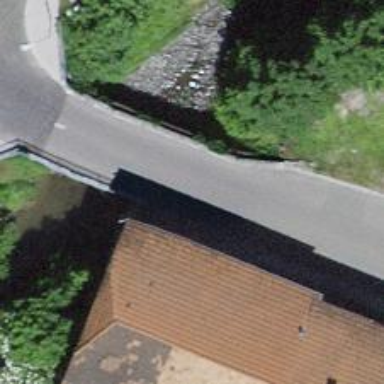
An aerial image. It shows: Residential road with asphalt surface that features bridge.